Field crop: maize
Growth stage: 2
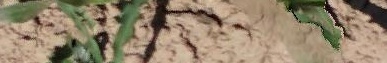
Species: maize